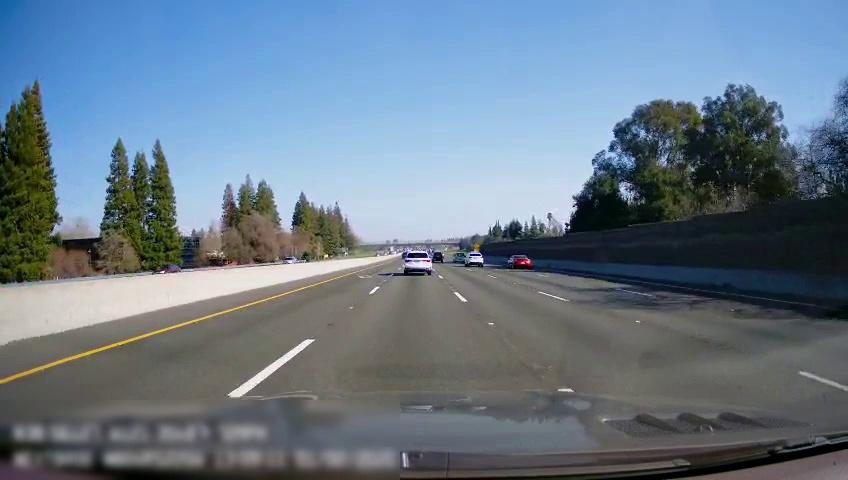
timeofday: Day
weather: Sunny
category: Drivable Space
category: Vehicles | Car
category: Vehicles | SUV
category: Vehicles | Car
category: Vehicles | SUV
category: Vehicles | SUV
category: Vehicles | SUV
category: Vehicles | Car
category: Lanes | Alternate Lane
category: Lanes | Current Lane
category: Lanes | Current Lane
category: Lanes | Alternate Lane
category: Lanes | Alternate Lane
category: Lanes | Alternate Lane